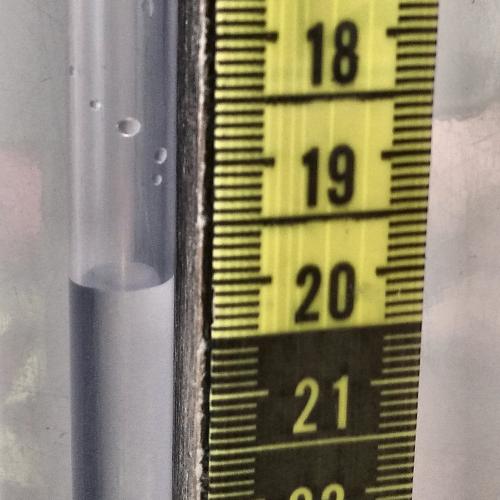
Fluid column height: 20.0 cm